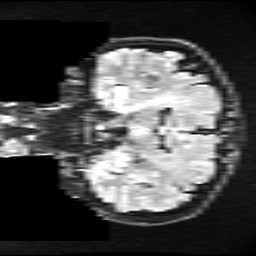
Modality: FLAIR
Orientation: coronal
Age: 31
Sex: male
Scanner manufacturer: ge
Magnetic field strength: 3 T
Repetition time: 11 s
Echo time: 0.1497 s